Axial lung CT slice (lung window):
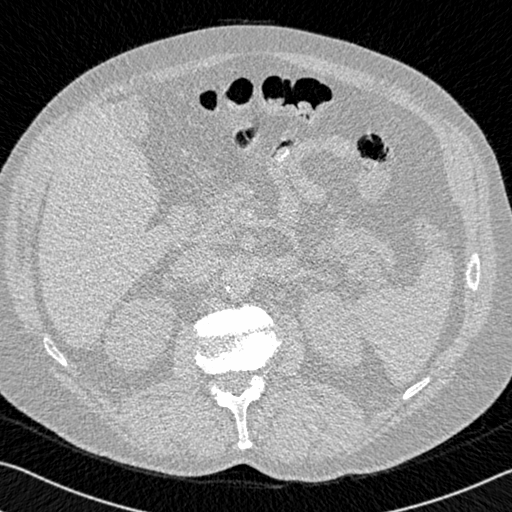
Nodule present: no